Interaction volume radius: 5 \u00c5
Interaction volume height: 20 \u00c5
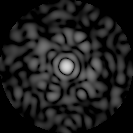
Disorder parameter: 0.831